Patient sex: M
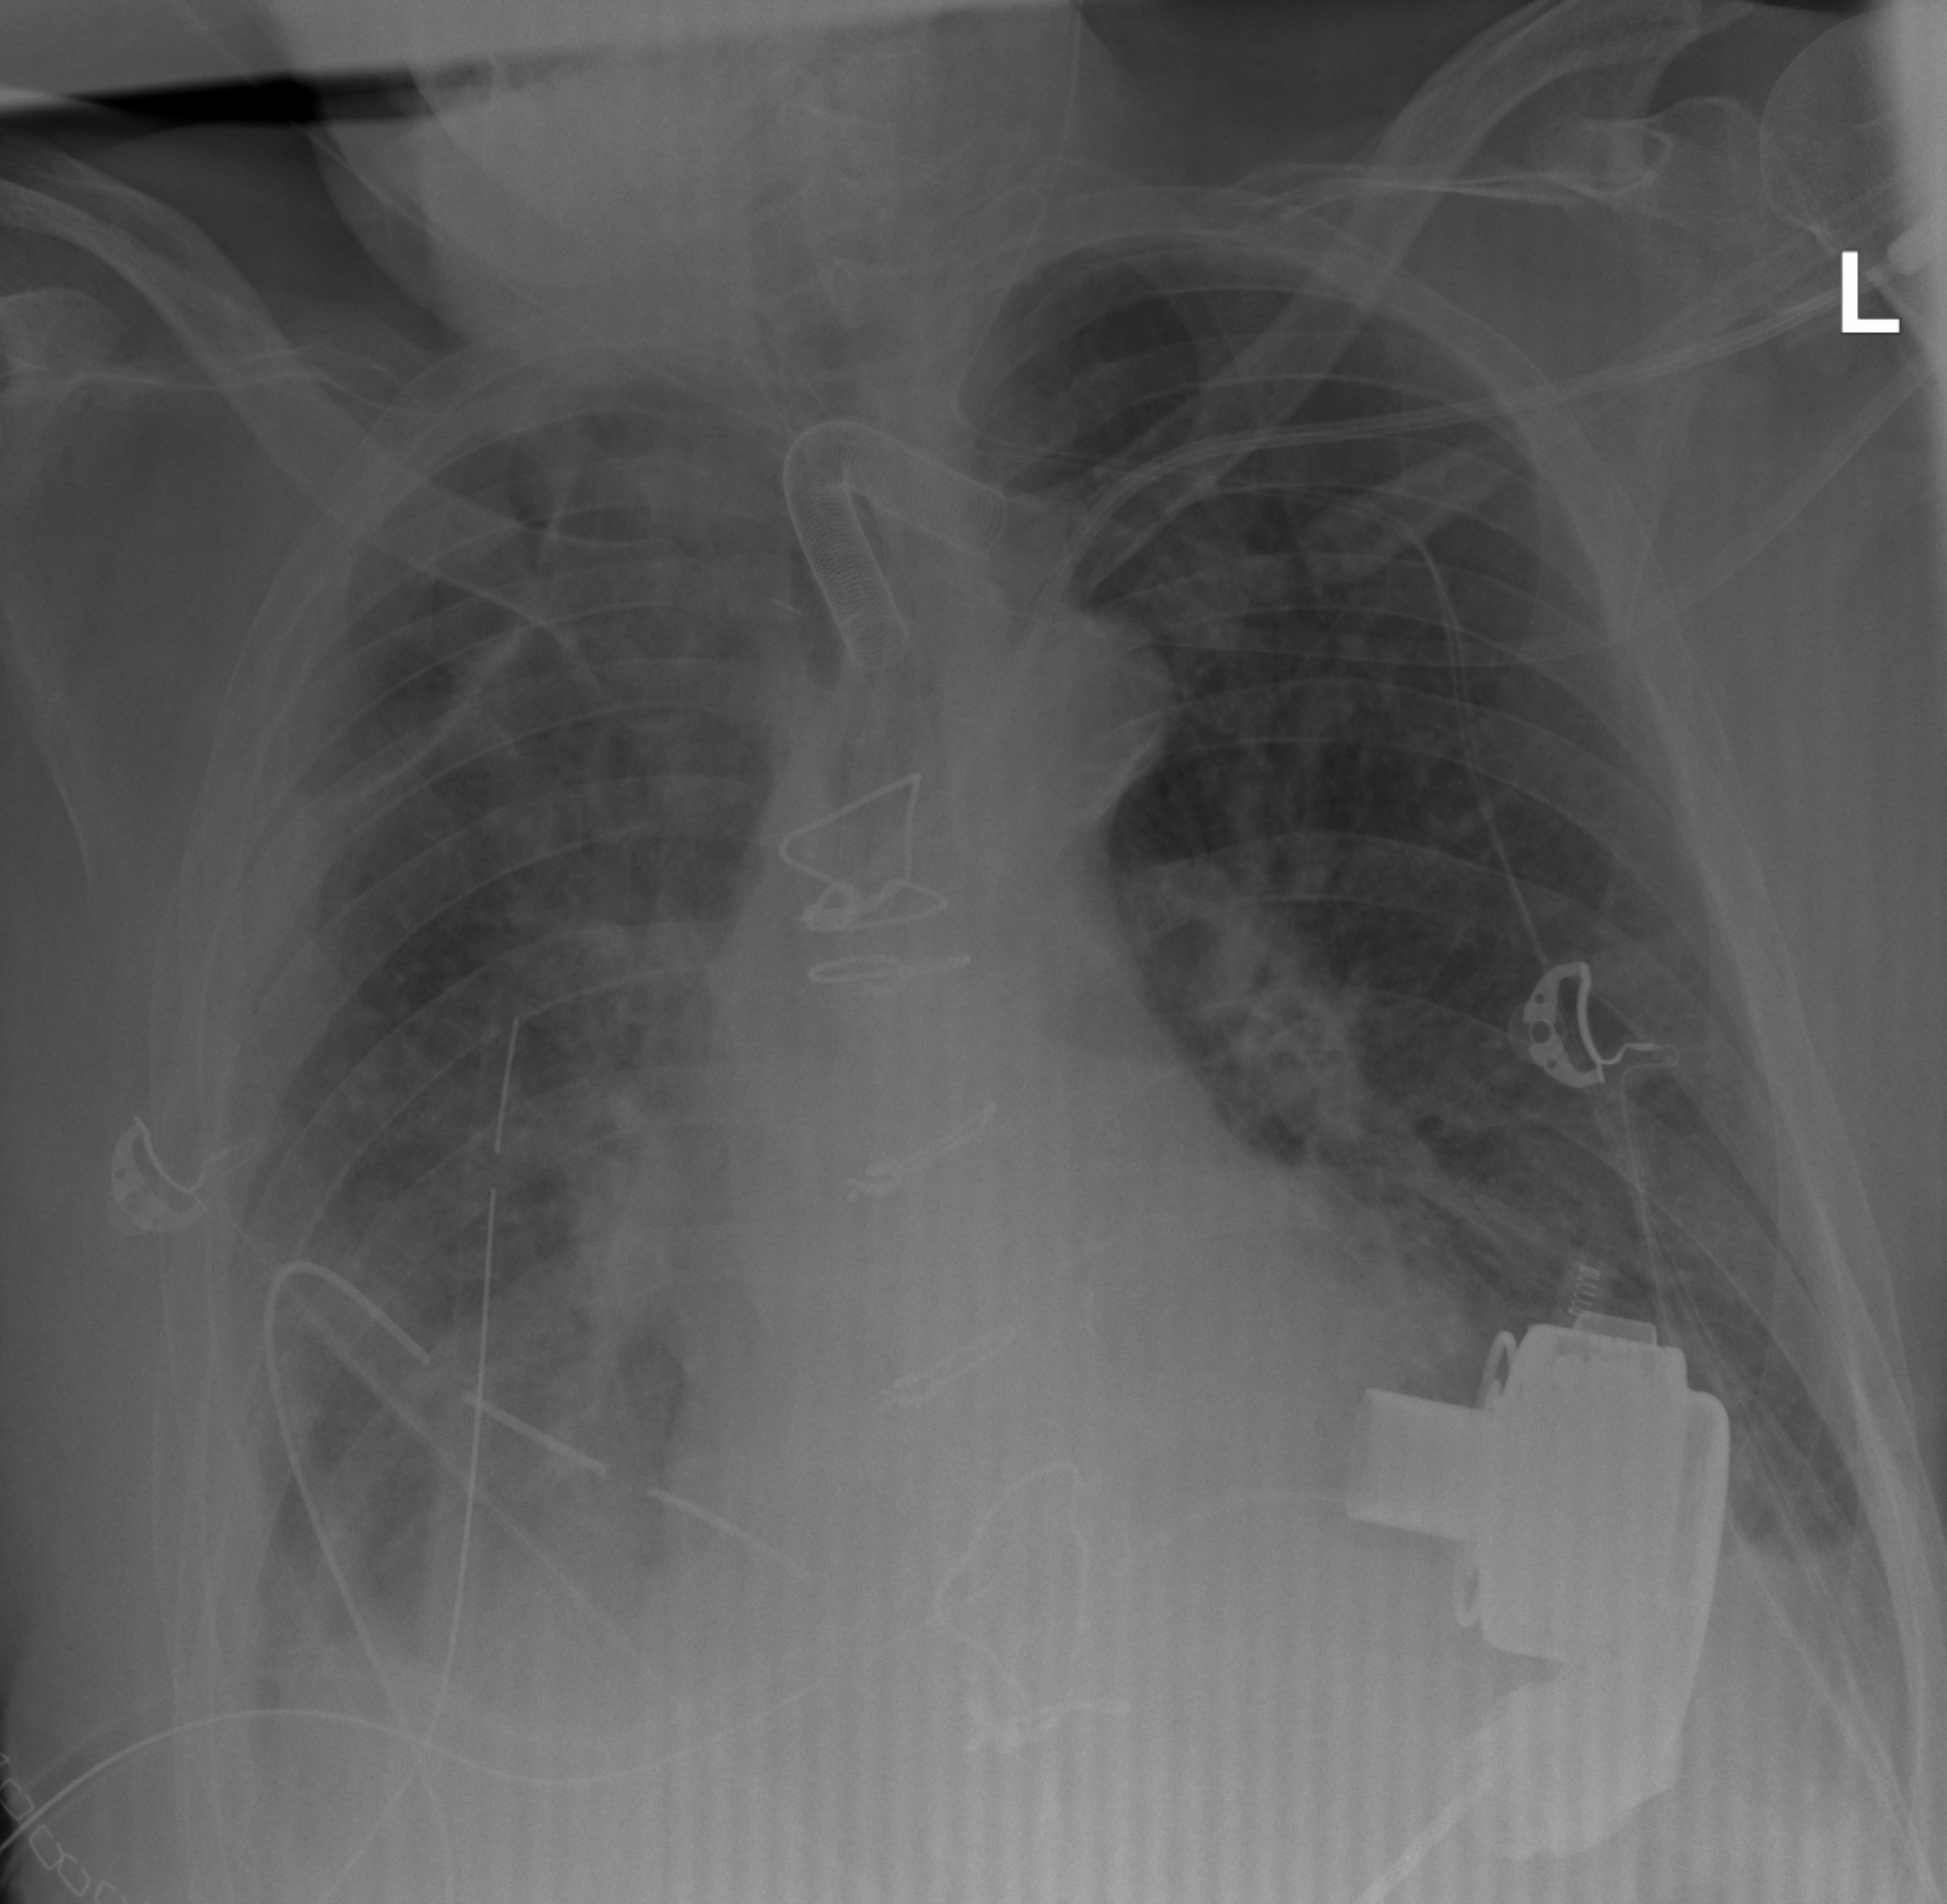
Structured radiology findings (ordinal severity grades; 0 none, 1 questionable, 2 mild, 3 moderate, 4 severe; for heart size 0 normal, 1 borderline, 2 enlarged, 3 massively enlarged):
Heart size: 0
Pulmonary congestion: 2
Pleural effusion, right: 2
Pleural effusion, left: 2
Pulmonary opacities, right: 2
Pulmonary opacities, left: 0
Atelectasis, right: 3
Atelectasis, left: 2